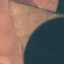
Land use / land cover: AnnualCrop